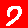
Digit: 7